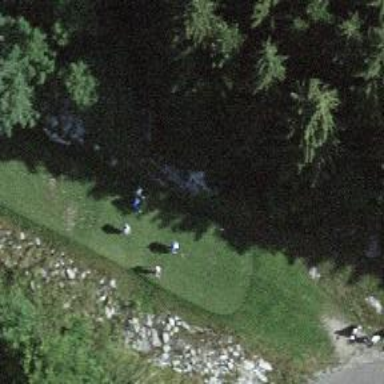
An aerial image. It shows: Golf tee.